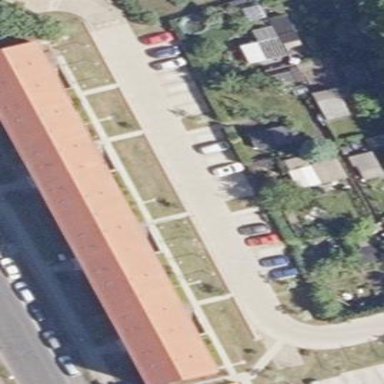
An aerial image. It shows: Image showing building with apartments.